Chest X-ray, PA view. Patient: 31 years old, sex F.
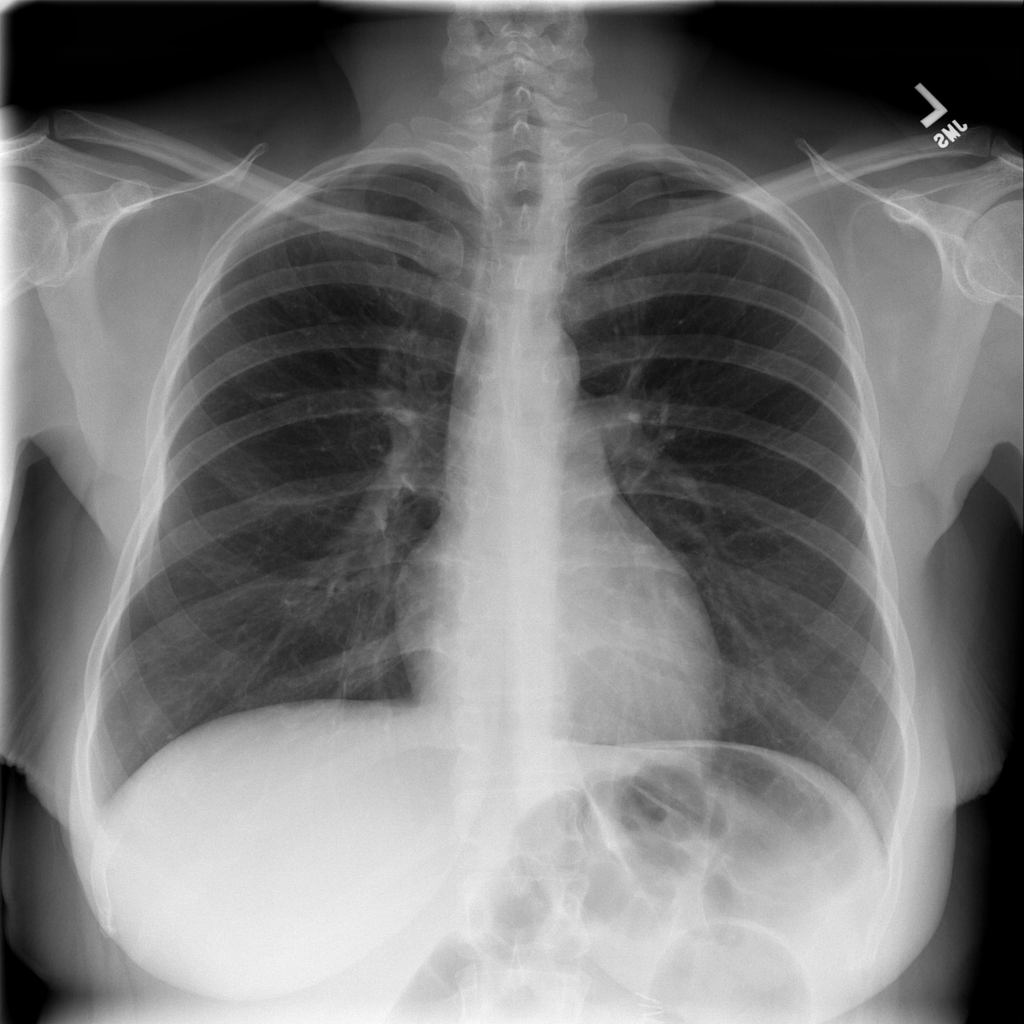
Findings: No Finding